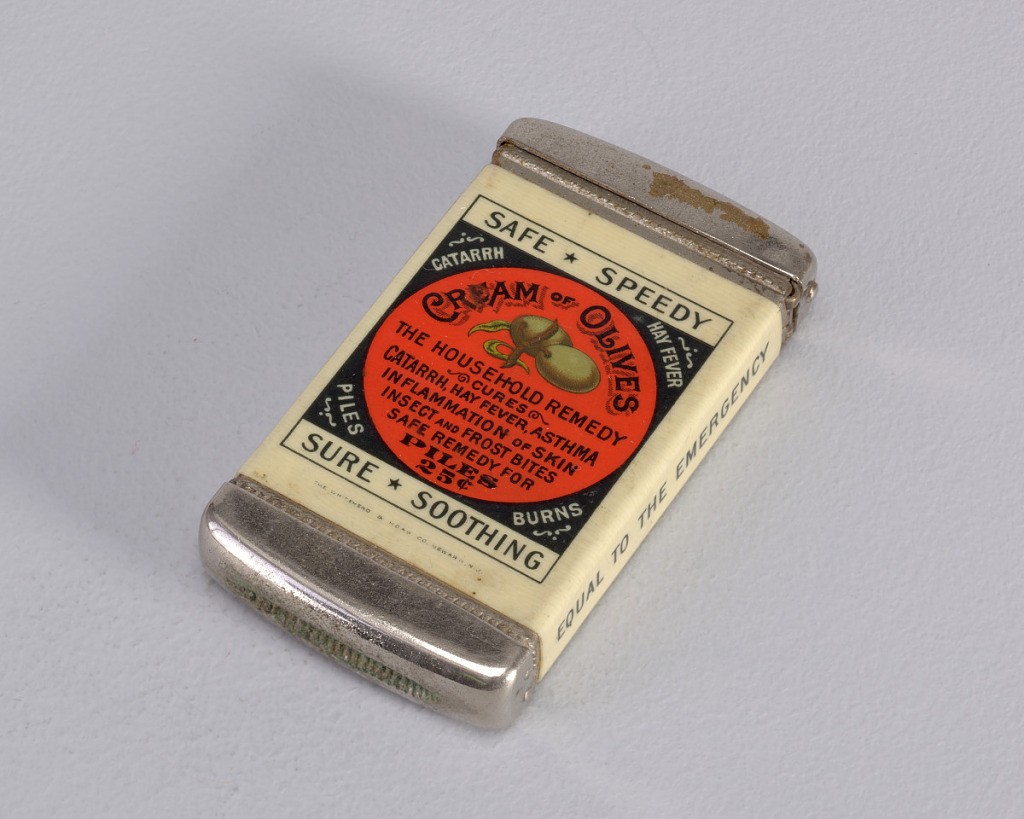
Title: Matchsafe
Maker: Whitehead & Hoag Company
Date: early 20th century
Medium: Celluloid, metal
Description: "Cream of Olives" "Mason's Health Defenders"